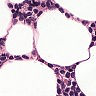
Metastatic tissue present: no